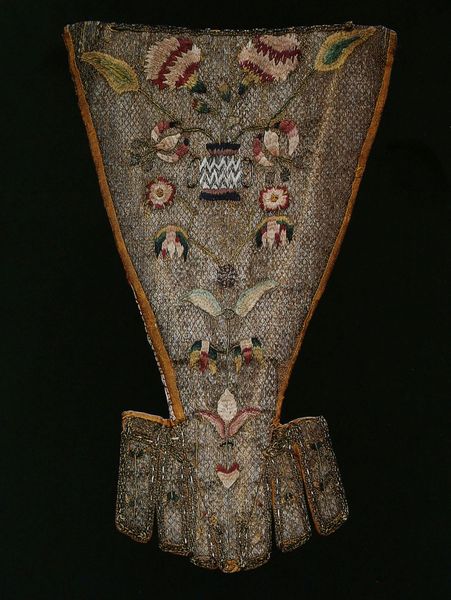
Titel: Stecker
Standort: Kyoto (Japan)
Institution: Kyoto Costume Institute
Schlagwörter: blau, blätter, flügel, hand, umhang, wasser, weiß, dreieck, gelb, grün, ocker, blume, blumen, braun, bunt, finger, frau, grau, holz, orange, rücken, schmuck, schwarz, stuhl, blüte, blüten, gras, rose, rosen, rot, schal, tuch, beige, mode, muster, ornament, teppich, gesicht, kleidung, silber, spitze, kirche, bestickt, gewand, sessel, stickerei, stoff, decke, blatt, pflanzen, krone, rosa, schulter, seide, kanne, ranken, vase, schärpe, spiegelbild, farbe, lila, rand, dekoration, bezug, jugendstil, handarbeit, symmetrie, dekor, floral, ornamente, verzierung, streifen, sticken, edel, stola, gewächs, strauß, foto, tulpe, gefäß, bayern, symmetrisch, scherpe, trommel, harnisch, pfarrer, antik, mittelalter, priester, herz, stickerein, gestickt, fäden, teppisch, gewebe, vegetabil, textil, ornamentik, objekt, dreieckig, wandbehang, gewebt, weben, deco, decor, bau, kostbar, ornat, weberei, schulterklappe, achsial, stick, gezahnt, gesäumt, prunkvoll, goldfäden, florale muster, kleidungsstück, textilie, goldfaden, stickere, federförmig, gebördelt, gelber rand, gewandteil, kleidungsteil, maschinell, mietra, pastell grob kleidung, rauer untergrund, schwarz rot gelb, stodd, grüner hintergrund